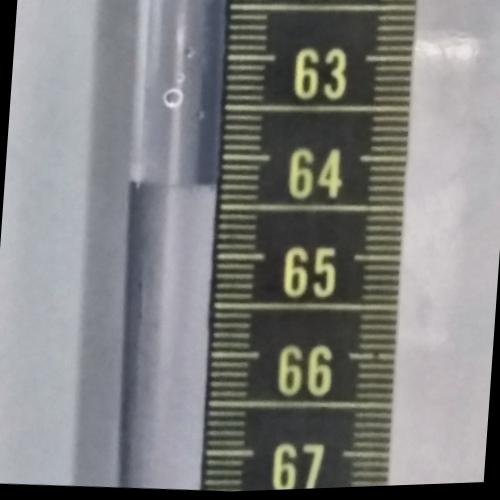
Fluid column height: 64.3 cm